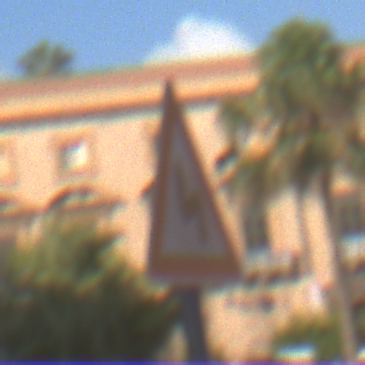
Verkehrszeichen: DoppelkurveZunaechstLinks
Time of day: SunriseSunset
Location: Outdoor (Urban)
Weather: PartlyCloudy
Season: NotSpecified
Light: Natural